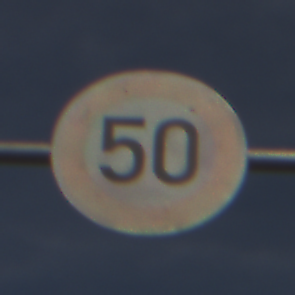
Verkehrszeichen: Geschwindigkeit50
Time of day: MorningAfternoon
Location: Outdoor (Urban)
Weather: PartlyCloudy
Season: NotSpecified
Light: Natural